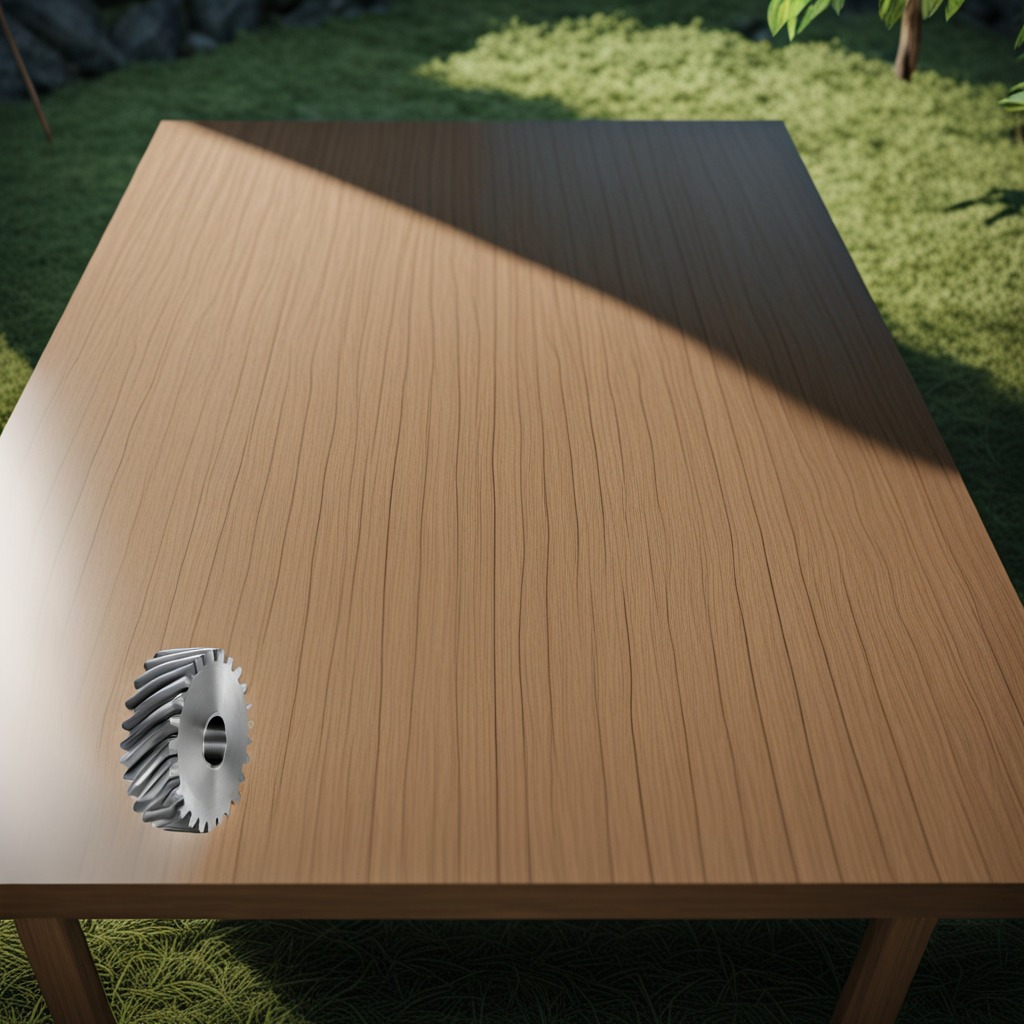
A steel gear with teeth is lying on a clean wooden table inside a jungle field workshop tent.